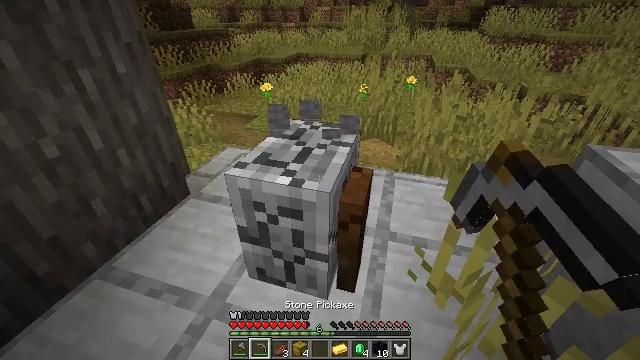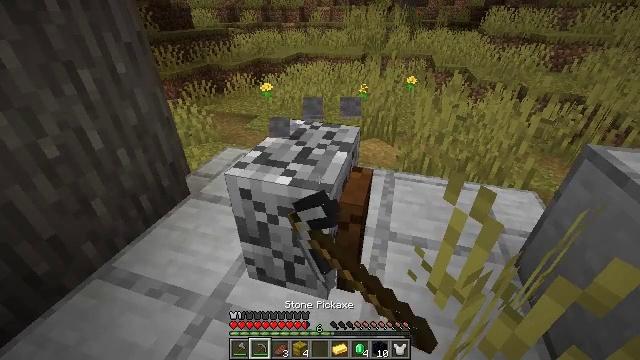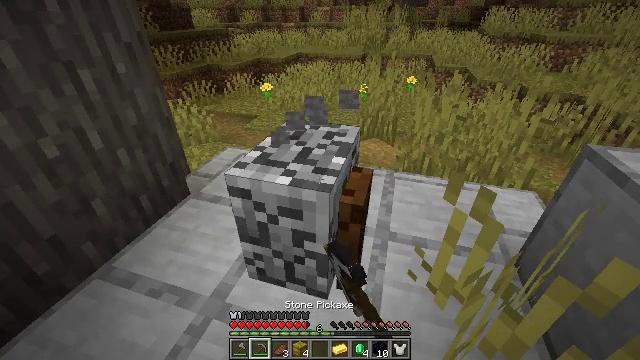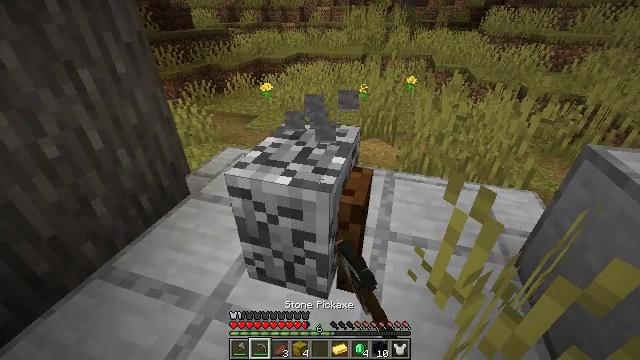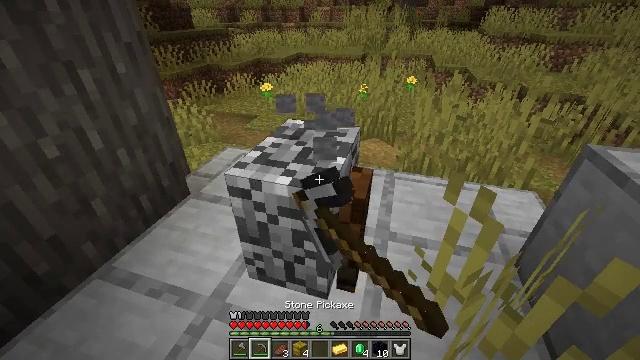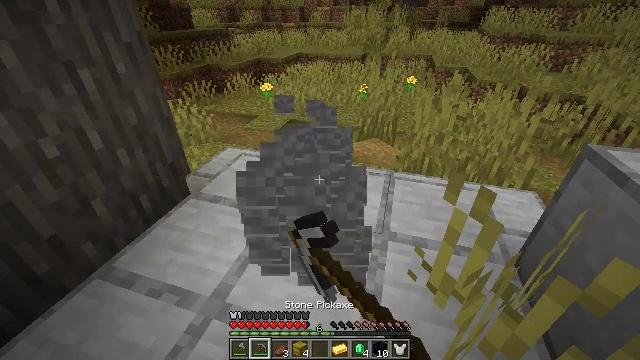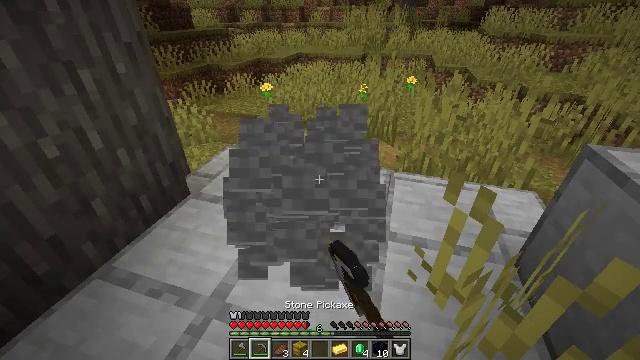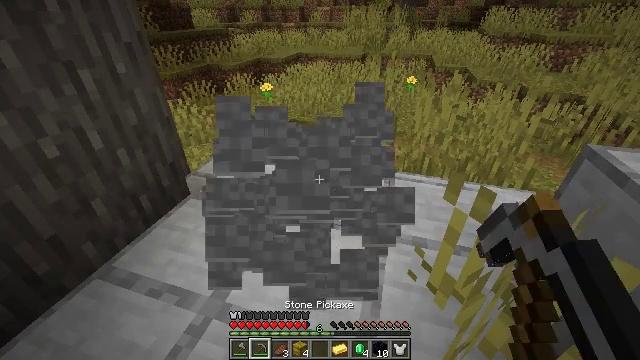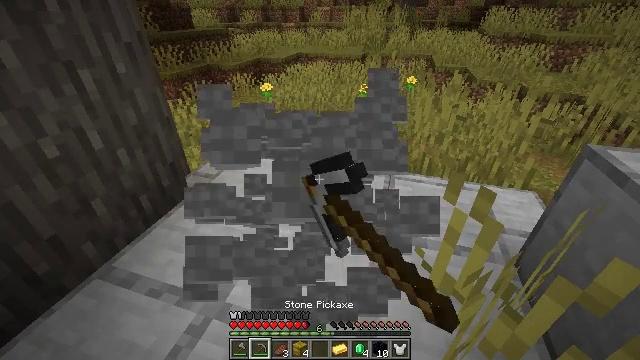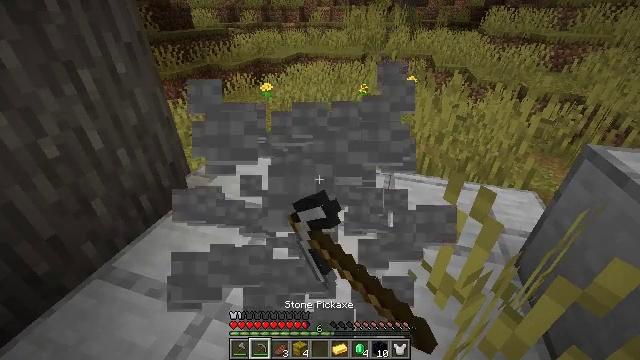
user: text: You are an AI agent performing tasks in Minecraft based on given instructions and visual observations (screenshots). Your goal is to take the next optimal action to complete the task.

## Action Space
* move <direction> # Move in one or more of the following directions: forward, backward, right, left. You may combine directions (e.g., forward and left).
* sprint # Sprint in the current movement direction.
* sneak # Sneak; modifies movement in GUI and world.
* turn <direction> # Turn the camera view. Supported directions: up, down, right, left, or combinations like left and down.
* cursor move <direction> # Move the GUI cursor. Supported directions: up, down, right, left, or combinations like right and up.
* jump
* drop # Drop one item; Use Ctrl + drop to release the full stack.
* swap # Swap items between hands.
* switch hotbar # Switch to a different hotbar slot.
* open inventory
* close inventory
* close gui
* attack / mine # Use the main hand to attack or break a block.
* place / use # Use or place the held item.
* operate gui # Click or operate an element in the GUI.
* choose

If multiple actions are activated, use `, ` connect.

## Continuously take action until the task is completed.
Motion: motion action
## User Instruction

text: Gather the grindstone to use later.
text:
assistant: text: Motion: attack / mine
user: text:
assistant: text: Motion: attack / mine
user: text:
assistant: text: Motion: attack / mine
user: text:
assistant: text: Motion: attack / mine
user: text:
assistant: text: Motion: attack / mine
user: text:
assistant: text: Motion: attack / mine
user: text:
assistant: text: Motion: attack / mine
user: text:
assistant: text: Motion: attack / mine
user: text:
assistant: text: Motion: attack / mine
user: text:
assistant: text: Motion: attack / mine